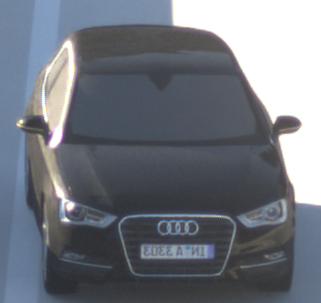
Make: Audi
Model: A3 1.2 TFSI
Detailed model: A3 (8V)
Model produced from: 2013/02
Model produced until: 2014/05
Doors: 3
Color: black
Road condition: dry road
Daytime: sunrise or sunset
Contrast: medium contrast